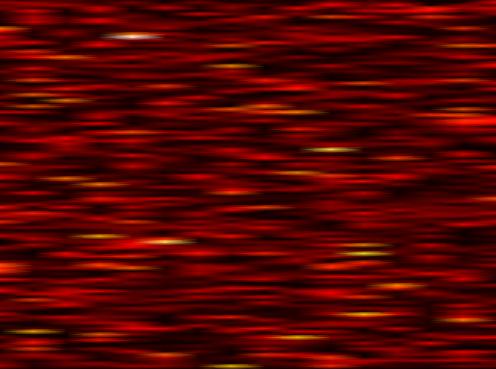
Label: FOFDM